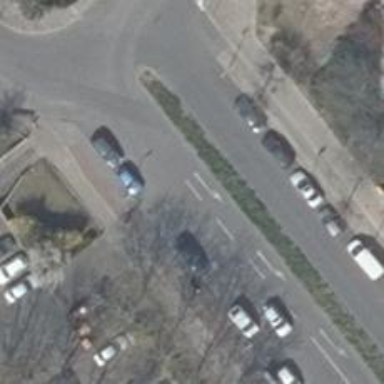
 there is cycle track with lane markings."